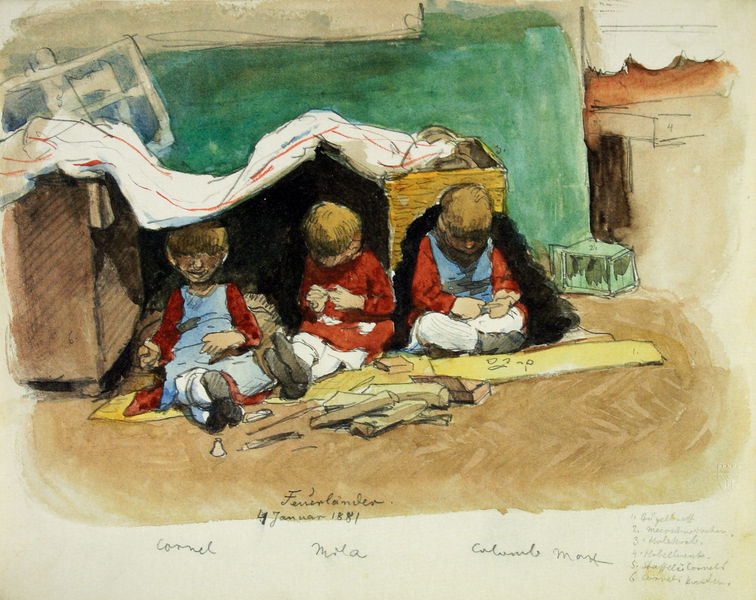
Titel: Feuerländer
Künstler: Gabriel von Max
Standort: München
Institution: Städtische Galerie im Lenbachhaus
Schlagwörter: blau, weiß, aquarell, gelb, grün, sand, braun, bunt, fenster, finger, holz, schwarz, türkis, zimmer, haus, rot, tuch, beige, teppich, blond, wand, signatur, stoff, decke, drei, höhle, kinder, schrift, strand, schrank, schlafen, kisten, fußboden, parkett, schuhe, jungen, spielen, korb, laken, lachen, spiel, jungs, fantasie, spaß, spilen, bauen, basteln, aquarel, telt, träume, boxen, bauklötze, kinderspiele, janosch